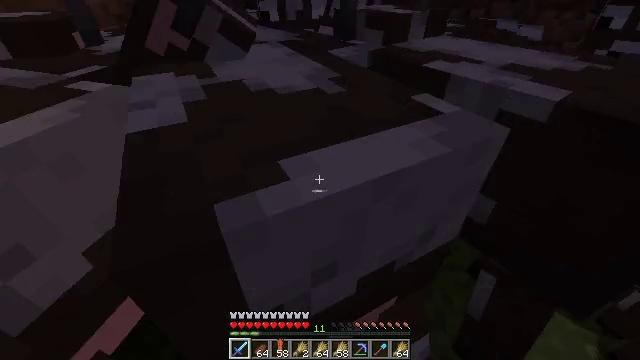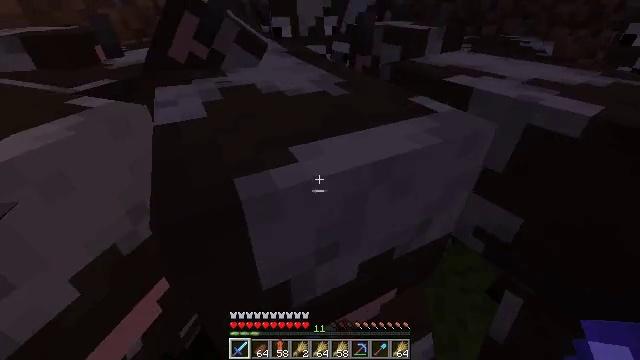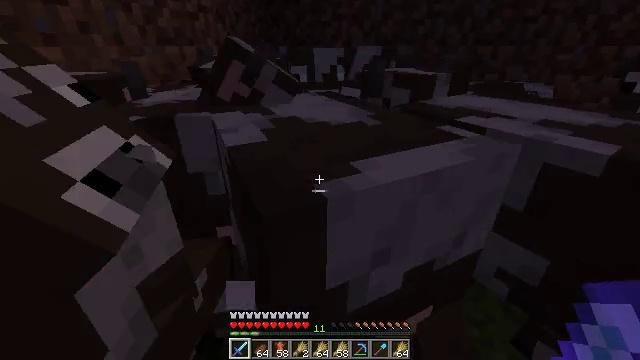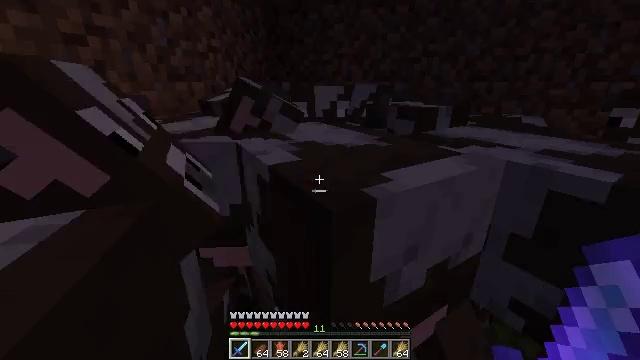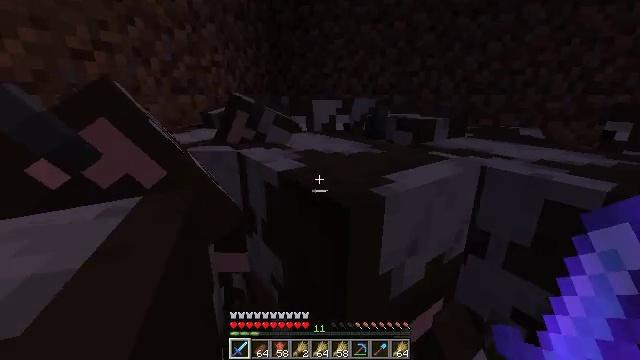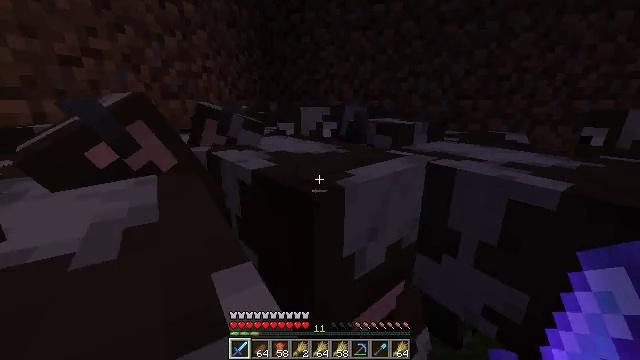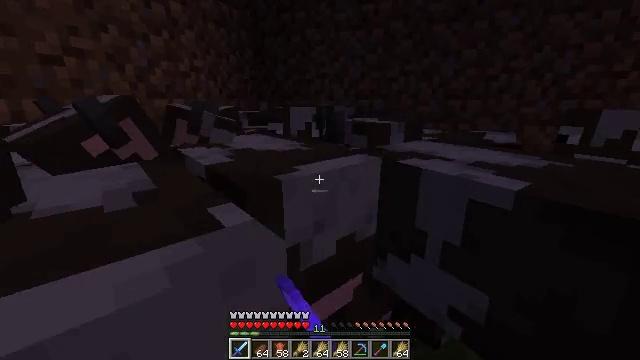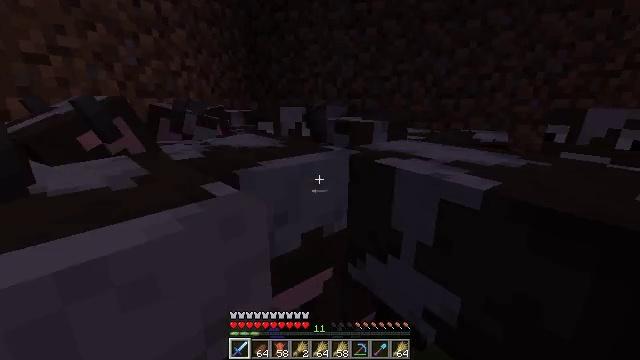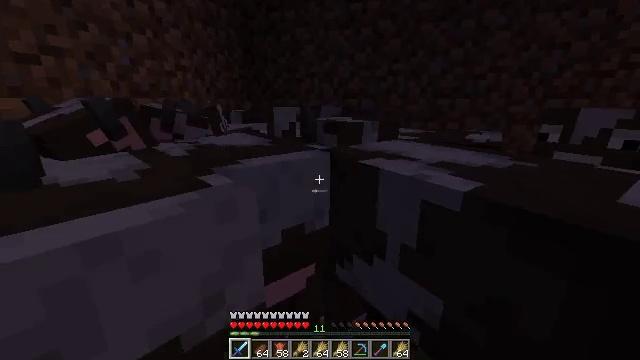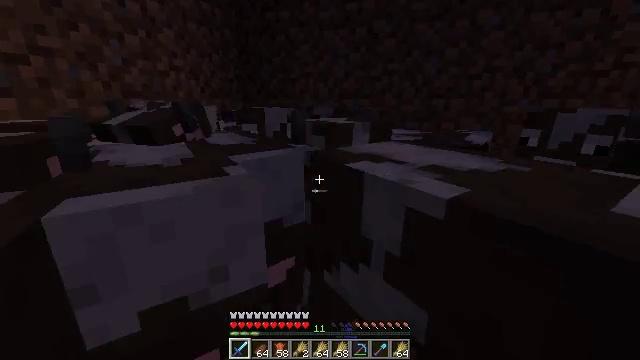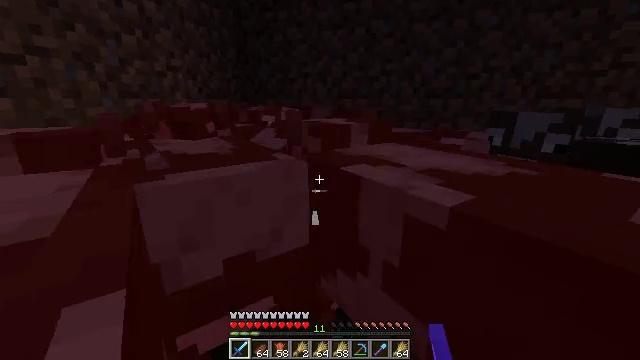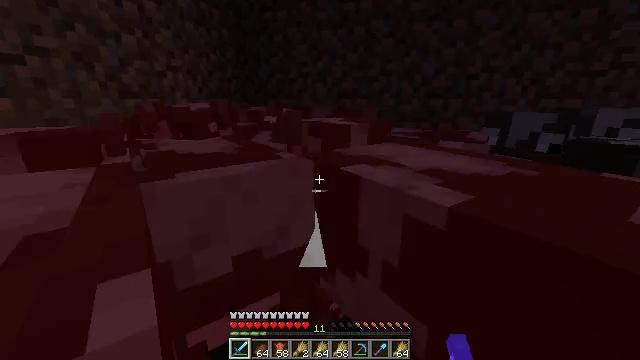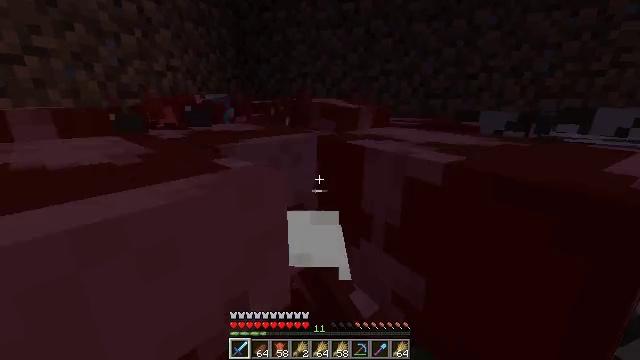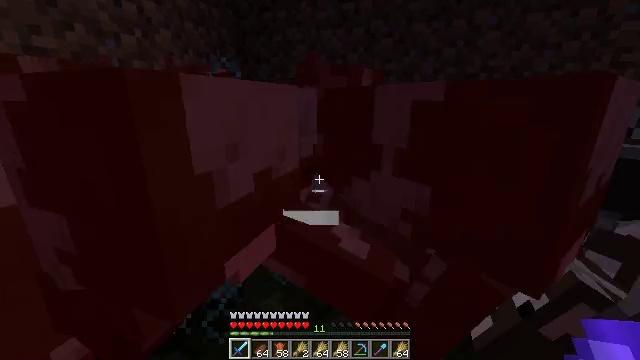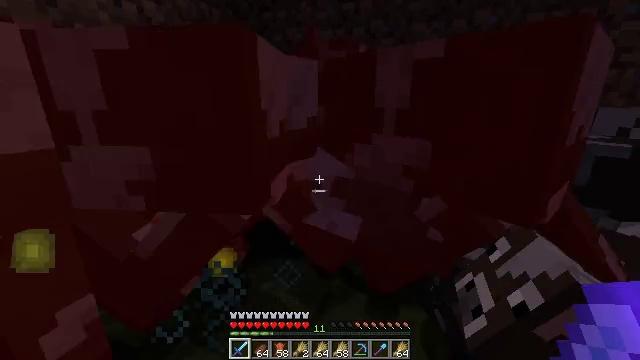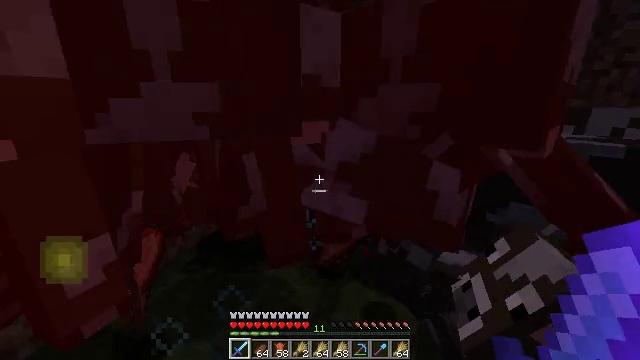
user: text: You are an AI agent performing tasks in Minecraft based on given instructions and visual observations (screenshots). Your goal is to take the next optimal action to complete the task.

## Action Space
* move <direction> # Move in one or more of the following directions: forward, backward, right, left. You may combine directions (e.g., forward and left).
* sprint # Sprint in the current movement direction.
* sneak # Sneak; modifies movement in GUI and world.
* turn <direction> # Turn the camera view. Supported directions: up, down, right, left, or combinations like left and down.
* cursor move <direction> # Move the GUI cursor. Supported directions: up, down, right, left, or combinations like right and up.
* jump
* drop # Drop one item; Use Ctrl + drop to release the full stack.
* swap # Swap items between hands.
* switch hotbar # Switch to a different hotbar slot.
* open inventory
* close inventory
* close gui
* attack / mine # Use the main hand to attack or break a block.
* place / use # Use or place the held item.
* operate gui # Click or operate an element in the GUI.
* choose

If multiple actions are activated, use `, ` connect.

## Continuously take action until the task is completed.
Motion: motion action
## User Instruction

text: Combat the cow.
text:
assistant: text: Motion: turn left and up
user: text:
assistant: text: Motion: turn left and up
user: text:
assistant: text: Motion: turn up
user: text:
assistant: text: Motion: turn up
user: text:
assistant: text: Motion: turn up, attack / mine
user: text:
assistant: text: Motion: attack / mine
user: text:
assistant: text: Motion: attack / mine
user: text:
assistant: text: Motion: no_op
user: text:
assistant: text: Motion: no_op
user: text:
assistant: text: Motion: no_op
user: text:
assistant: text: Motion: no_op
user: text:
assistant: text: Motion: no_op
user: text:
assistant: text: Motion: no_op
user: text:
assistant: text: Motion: no_op
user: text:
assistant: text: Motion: no_op
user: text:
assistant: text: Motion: turn left
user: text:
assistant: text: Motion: turn left and up
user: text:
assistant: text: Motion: turn left and up
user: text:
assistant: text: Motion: turn up
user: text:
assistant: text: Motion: attack / mine
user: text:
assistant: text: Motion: attack / mine
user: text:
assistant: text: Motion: attack / mine
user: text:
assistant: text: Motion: no_op
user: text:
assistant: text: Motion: no_op
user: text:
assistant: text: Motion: no_op
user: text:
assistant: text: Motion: turn left and down
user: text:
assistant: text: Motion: turn left and down
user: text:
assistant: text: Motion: move forward
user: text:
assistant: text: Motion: move forward
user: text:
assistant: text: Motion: move forward